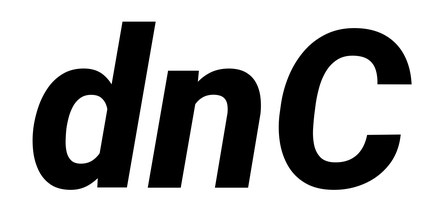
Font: Roboto-Italic_ExtraBold_Italic